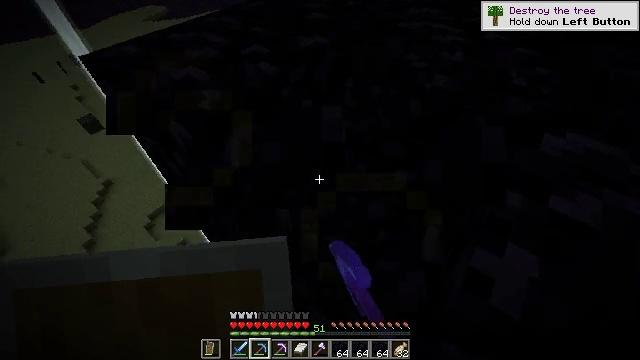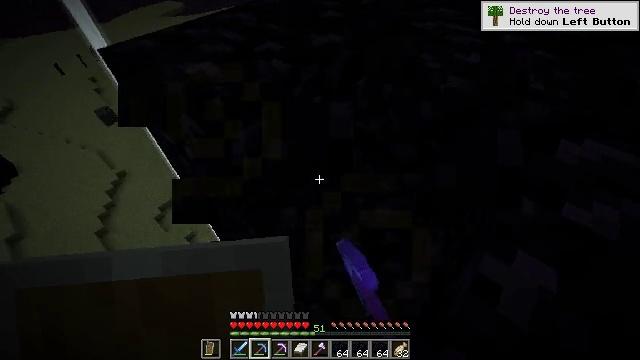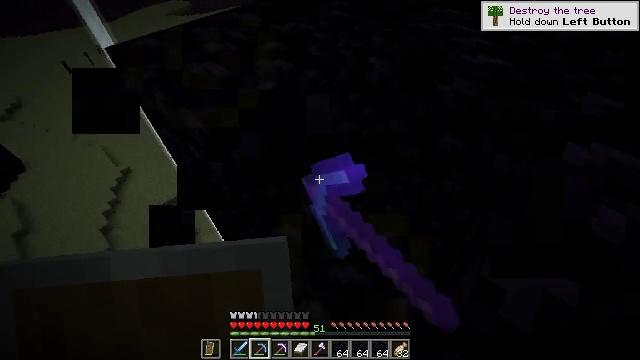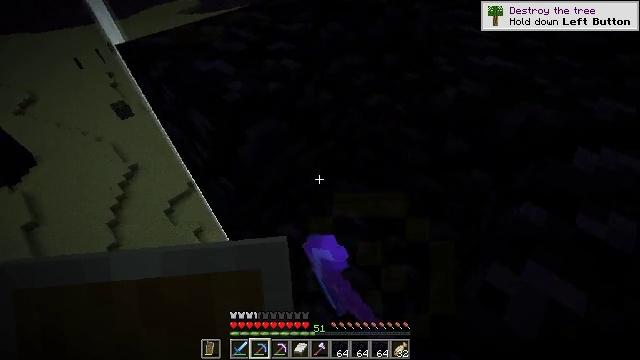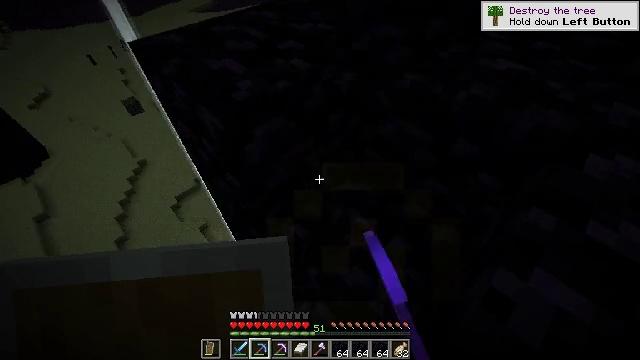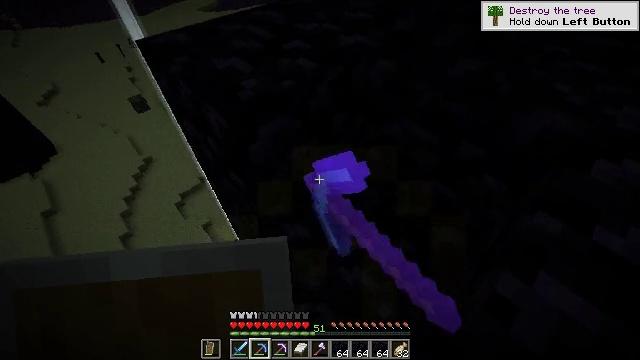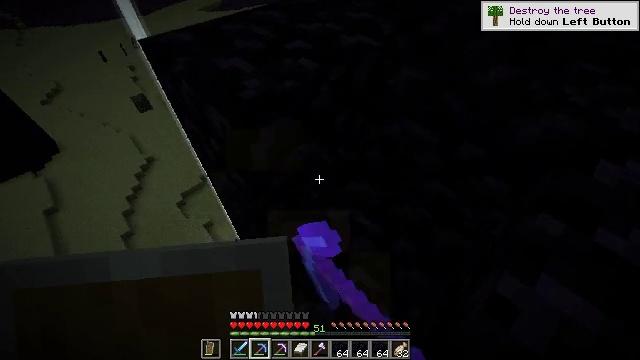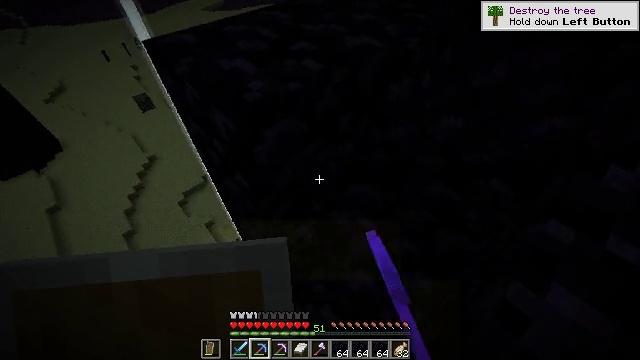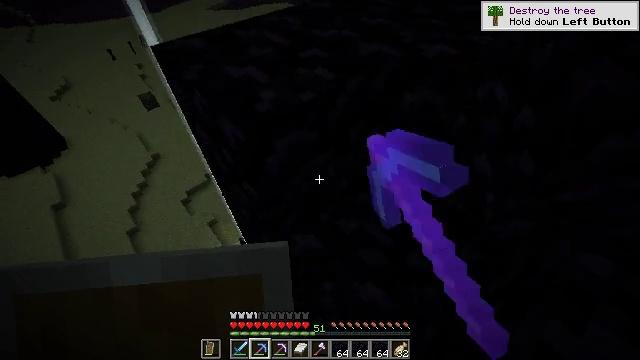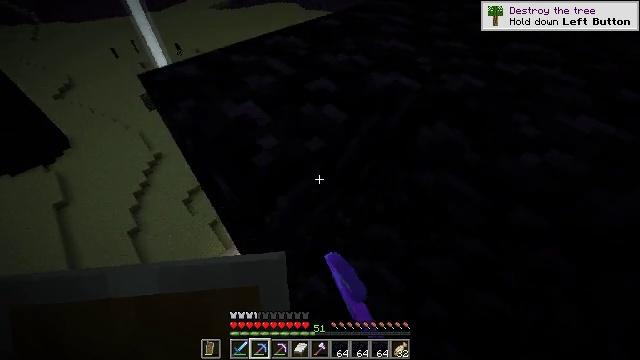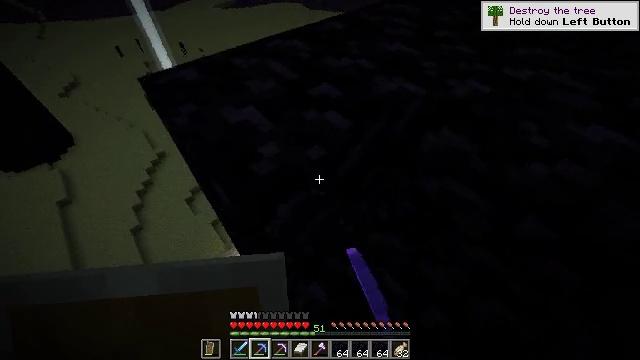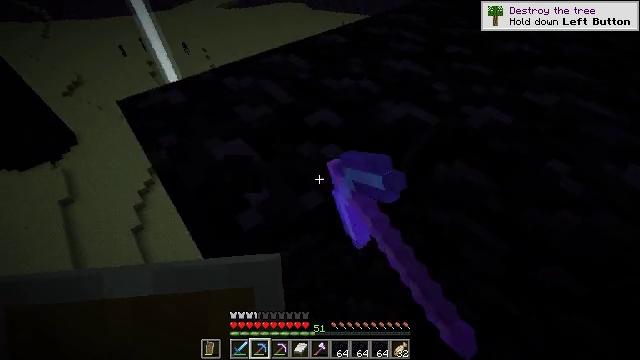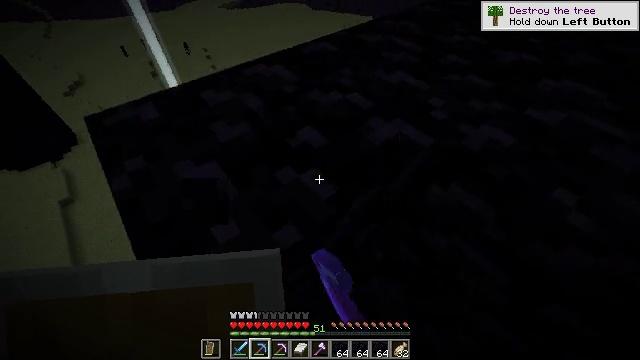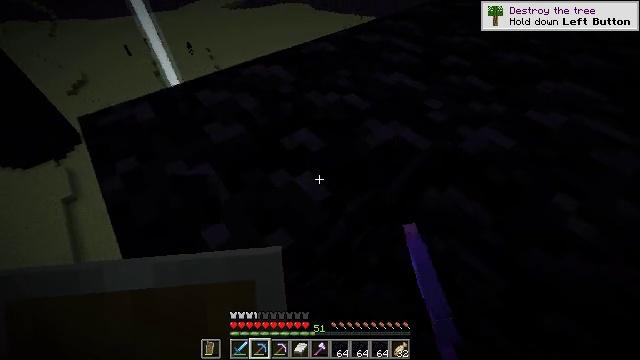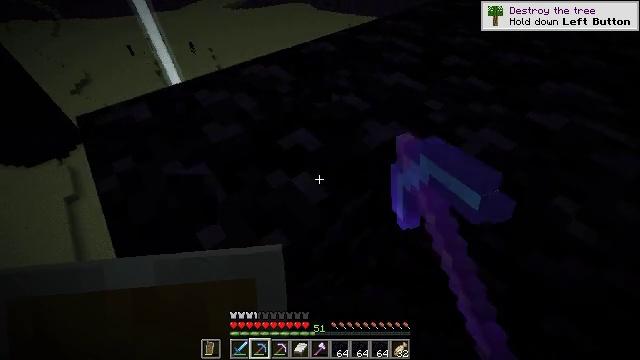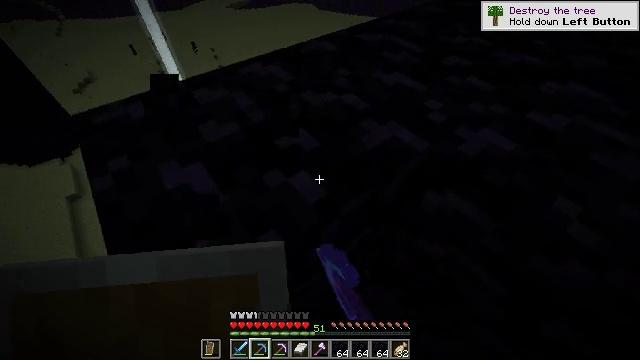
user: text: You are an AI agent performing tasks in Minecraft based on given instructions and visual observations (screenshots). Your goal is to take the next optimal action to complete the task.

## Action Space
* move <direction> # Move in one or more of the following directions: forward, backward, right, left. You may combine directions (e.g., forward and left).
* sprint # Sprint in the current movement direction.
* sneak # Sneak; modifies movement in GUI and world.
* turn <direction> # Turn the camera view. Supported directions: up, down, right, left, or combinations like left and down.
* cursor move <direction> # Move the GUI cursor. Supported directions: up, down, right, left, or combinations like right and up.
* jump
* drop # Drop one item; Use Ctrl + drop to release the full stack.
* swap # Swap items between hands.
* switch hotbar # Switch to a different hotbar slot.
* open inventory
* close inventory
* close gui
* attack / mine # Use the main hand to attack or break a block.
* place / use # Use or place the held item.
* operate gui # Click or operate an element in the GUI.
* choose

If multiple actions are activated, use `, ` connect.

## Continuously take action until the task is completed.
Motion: motion action
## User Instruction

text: Break the obsidian using a diamond or netherite pickaxe.
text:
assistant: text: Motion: turn left, attack / mine
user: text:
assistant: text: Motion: turn left, attack / mine
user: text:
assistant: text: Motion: turn left, attack / mine
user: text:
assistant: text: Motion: turn left, attack / mine
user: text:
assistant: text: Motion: turn left, attack / mine
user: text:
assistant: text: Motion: attack / mine
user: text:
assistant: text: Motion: move forward, attack / mine
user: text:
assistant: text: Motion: move forward, attack / mine
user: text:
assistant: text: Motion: move forward, attack / mine
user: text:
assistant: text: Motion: move forward, attack / mine
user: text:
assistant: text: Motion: move forward, attack / mine
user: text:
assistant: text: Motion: attack / mine
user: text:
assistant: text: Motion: attack / mine
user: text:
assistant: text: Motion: attack / mine
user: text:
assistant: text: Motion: attack / mine
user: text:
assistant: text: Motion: attack / mine
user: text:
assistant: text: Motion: attack / mine
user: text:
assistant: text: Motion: attack / mine
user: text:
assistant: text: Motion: attack / mine
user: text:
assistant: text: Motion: attack / mine
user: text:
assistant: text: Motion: attack / mine
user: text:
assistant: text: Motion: attack / mine
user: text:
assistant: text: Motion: attack / mine
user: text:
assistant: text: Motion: attack / mine
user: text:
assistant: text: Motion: attack / mine
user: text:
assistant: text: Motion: attack / mine
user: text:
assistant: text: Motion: attack / mine
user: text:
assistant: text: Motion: attack / mine
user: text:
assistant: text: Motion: attack / mine
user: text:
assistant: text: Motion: attack / mine